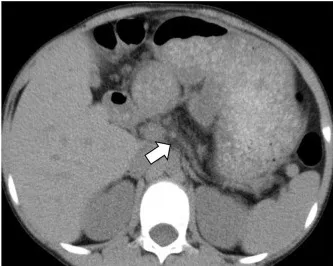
Facial. Computed tomography. The white arrows in (C) indicate gas-fluid level in the paranasal sinuses and gas bubbles within the fluid.
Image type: radiology (ct)